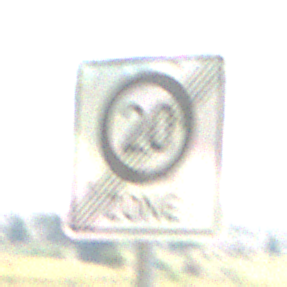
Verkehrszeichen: EndeZone20
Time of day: Midday
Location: Outdoor (Nature)
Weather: PartlyCloudy
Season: Autumn
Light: Natural